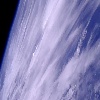
Label: cloud